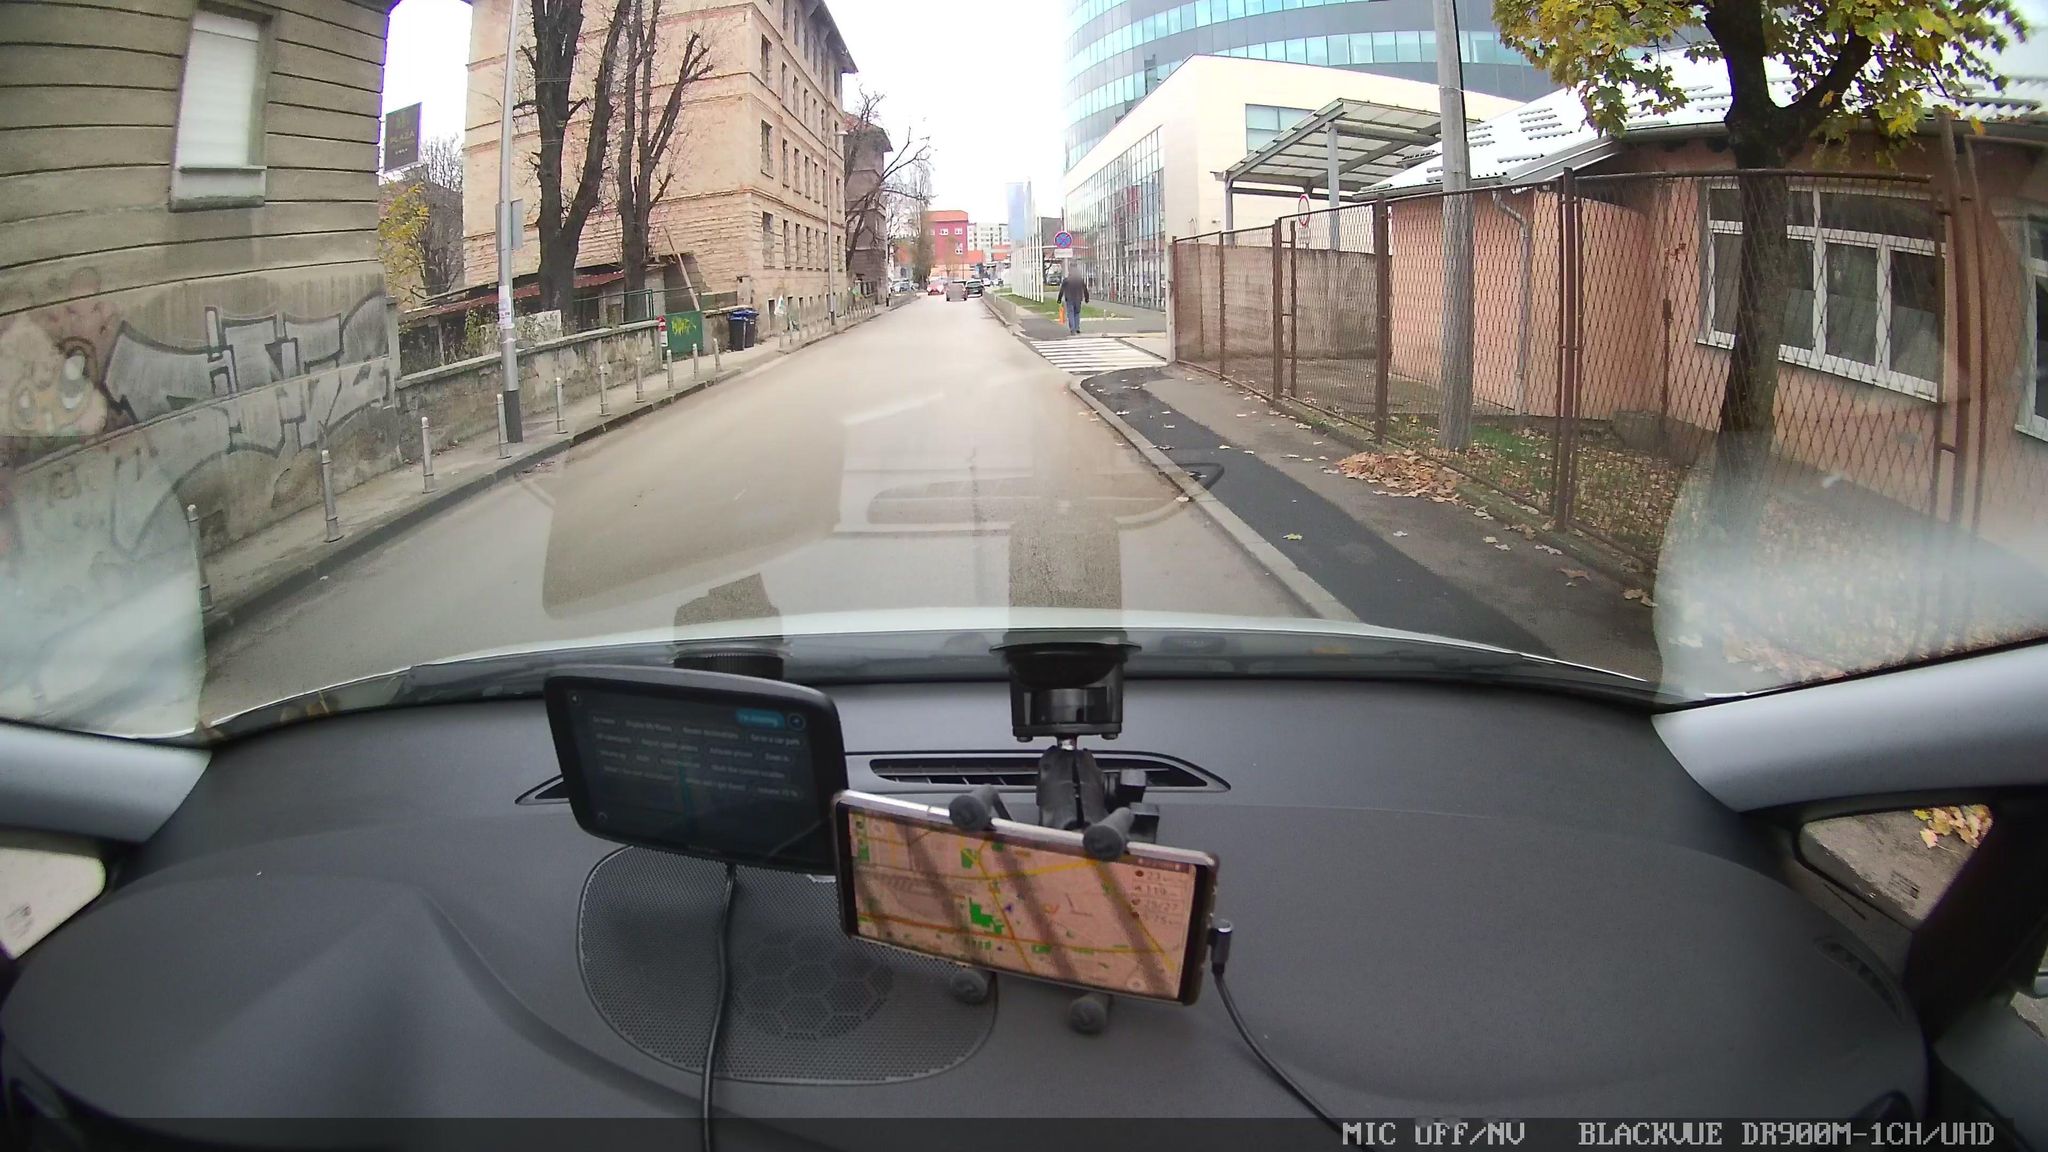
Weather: cloudy
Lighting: day
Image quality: good
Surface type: driving surface
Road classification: residential
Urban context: urban centre
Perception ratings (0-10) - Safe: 1.84, Lively: 4.52, Beautiful: 3.19, Boring: 6.63, Depressing: 4.55, Wealthy: 3.91